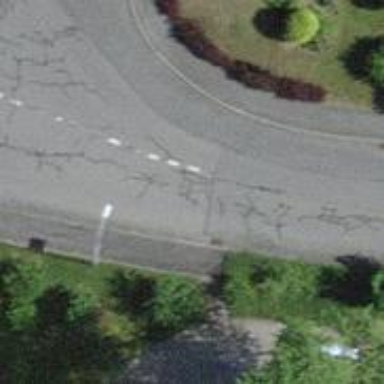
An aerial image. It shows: Kerb serving as barrier.